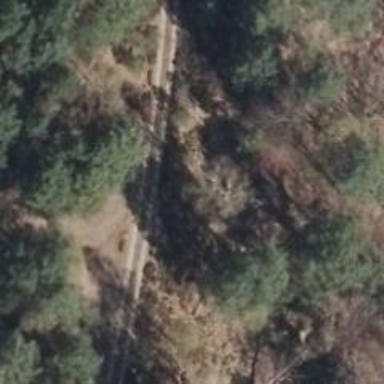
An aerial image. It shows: Sandy track road with grade4 tracktype.